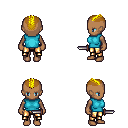
a pixel art fantasy rpg character, female body template, human, dark skin, teal sleeveless shirt, gold greaves, blonde short mohawk hairstyle, dagger, four views (front, back, left, right), 2x2 character sprite sheet, small pixel art, hard edges, no anti-aliasing